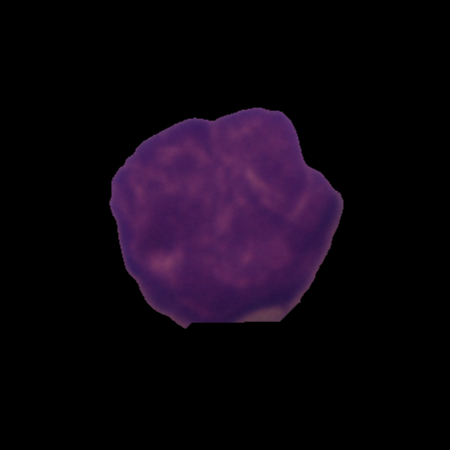
Label: cancer